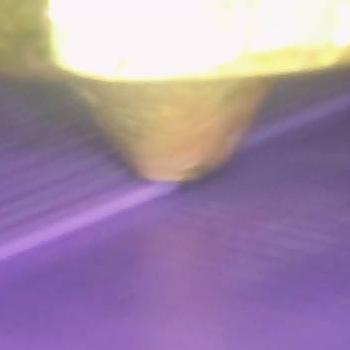
Flow rate: 54%